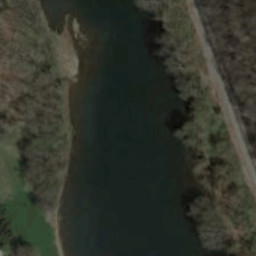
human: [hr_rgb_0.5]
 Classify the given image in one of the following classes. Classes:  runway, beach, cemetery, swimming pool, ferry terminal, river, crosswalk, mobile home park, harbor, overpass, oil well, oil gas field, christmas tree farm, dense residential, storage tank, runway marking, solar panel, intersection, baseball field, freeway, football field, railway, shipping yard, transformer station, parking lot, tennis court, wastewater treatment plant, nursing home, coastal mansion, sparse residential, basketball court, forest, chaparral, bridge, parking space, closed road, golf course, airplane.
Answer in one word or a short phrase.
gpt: river